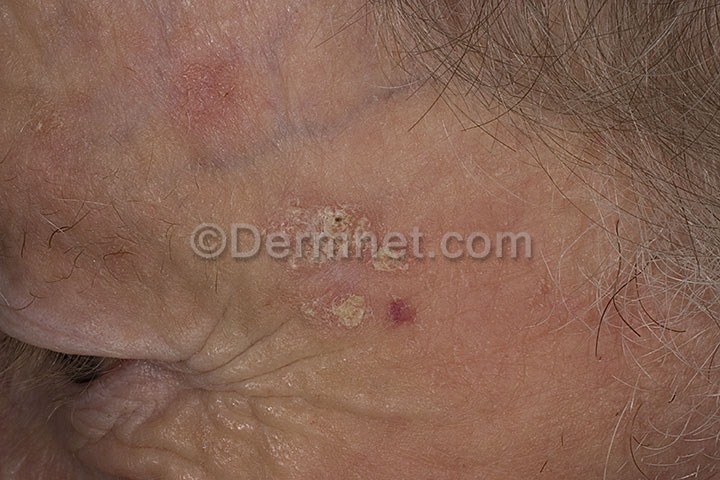
Disease: Actinic Keratosis Basal Cell Carcinoma and other Malignant Lesions